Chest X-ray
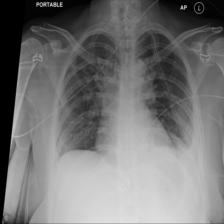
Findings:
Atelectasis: negative
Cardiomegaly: negative
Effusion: positive
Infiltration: negative
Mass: negative
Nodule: negative
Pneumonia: negative
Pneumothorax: negative
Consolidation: negative
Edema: negative
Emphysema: negative
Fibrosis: negative
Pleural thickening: negative
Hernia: negative